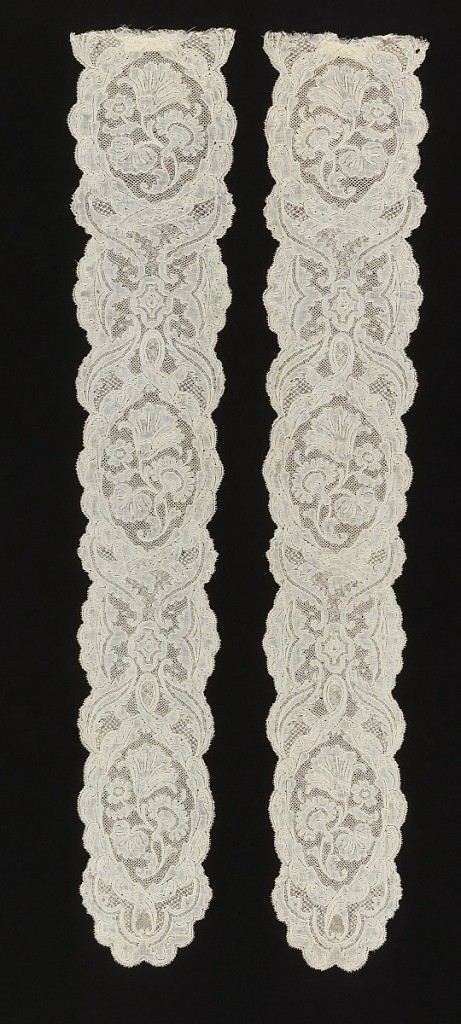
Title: Cap streamers
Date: mid-18th century
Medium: linen Technique: bobbin lace, Mechlin style
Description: Cap streamers of Mechlin lace in a design showing repeated floral spray set within oval medallions, connected by a symmetric swirling and crossing leaf pattern, forming additional medallions containing centrally placed quatrefoil shapes.